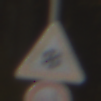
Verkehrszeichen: SchneeOderEisglaette
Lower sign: VerbotUeberholenEinspurigeFahrzeuge
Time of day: Night
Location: Outdoor (Urban)
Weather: Clear
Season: NotSpecified
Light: Artificial